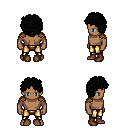
a pixel art fantasy rpg character, male body template, human, dark skin, leather shoulder armor, gold greaves, black curly afro hairstyle, brown shoes, four views (front, back, left, right), 2x2 character sprite sheet, small pixel art, hard edges, no anti-aliasing